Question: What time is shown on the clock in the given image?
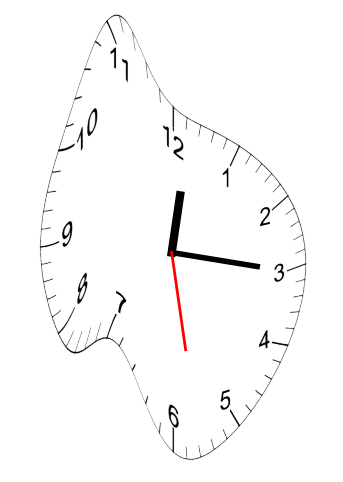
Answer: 12:15:28